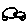
Label: car